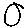
Label: circle